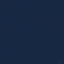
Land use / land cover class: SeaLake